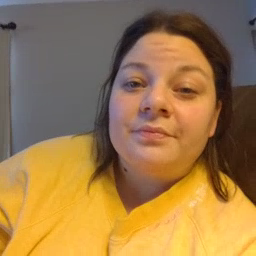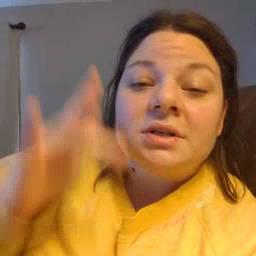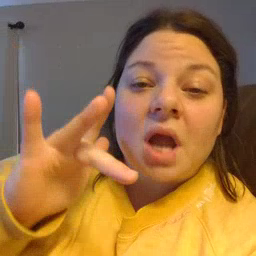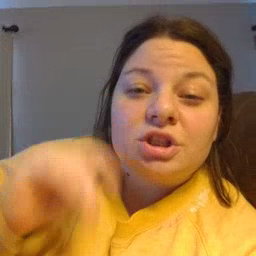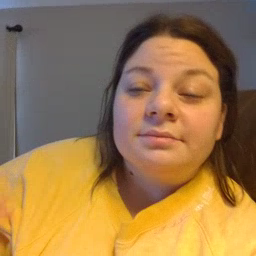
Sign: touch